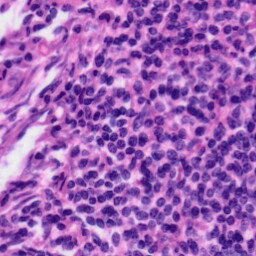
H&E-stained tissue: Tonsil